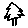
Label: tree